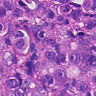
Metastatic tissue present: yes